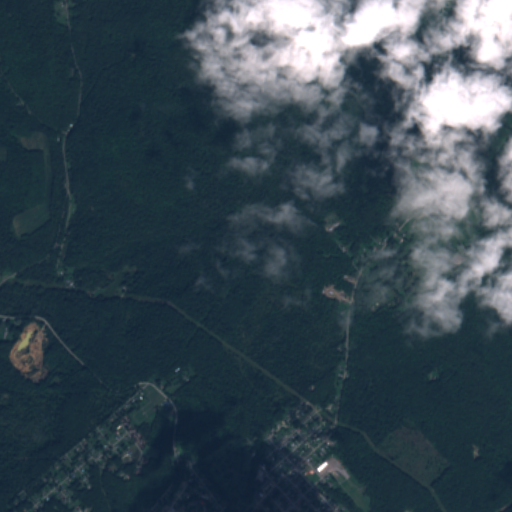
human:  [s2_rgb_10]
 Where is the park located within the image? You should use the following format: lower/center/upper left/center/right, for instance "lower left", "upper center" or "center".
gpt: The park is located in the lower left of the image.
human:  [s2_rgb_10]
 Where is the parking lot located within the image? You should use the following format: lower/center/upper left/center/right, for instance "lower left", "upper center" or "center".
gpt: The parking lot is located in the lower center of the image.
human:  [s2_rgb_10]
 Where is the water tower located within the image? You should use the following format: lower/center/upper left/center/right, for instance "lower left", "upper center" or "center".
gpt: The water tower is located in the lower center of the image.
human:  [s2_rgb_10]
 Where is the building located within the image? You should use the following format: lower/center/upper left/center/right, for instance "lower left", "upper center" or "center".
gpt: The building is located in the lower left of the image.
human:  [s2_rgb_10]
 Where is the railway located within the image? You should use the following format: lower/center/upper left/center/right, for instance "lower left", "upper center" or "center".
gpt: The railway is located in the lower of the image.
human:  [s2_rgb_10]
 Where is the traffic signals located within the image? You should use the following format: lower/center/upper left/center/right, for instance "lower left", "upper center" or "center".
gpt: The traffic signals is located in the lower center of the image.
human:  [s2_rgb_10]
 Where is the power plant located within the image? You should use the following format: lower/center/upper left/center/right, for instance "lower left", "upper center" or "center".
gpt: There is no power plant in the image.